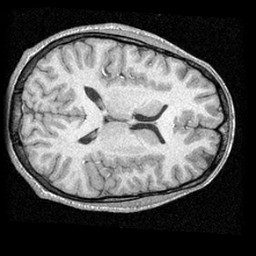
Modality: T1w
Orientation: axial
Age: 20
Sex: male